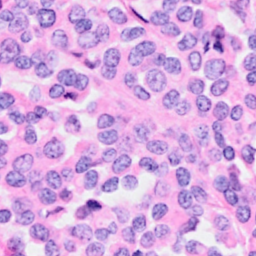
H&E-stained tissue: Breast